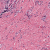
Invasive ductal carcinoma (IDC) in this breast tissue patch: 0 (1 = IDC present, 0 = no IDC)